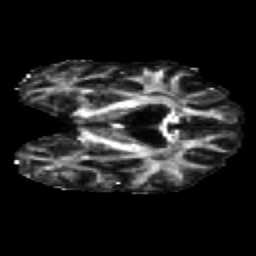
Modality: FA
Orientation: coronal
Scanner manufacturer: ge
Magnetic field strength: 3 T
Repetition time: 17 s
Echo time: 0.0864 s